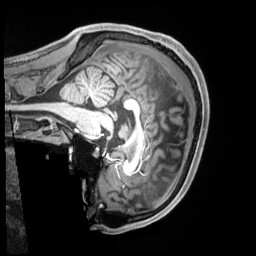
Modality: T1w
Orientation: sagittal
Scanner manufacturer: siemens
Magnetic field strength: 3 T
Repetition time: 2.5 s
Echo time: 0.00218 s